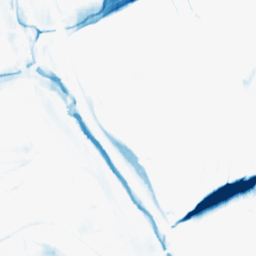
Category: morphological
Decomposition family: morphological_ellipse
Decomposition parameters: operation: closing
width: 30
height: 5
Upsampling method: bilinear
Upsampling parameters: scale: 2
Upsampling scale: 2